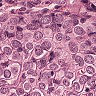
Metastatic tissue present: yes